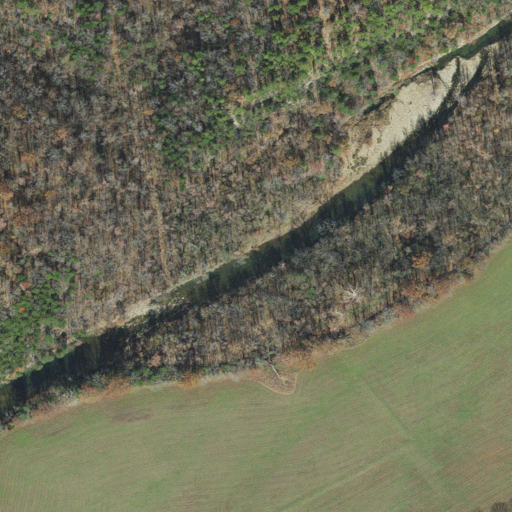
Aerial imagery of valley in Arkansas named Gray Hollow containing deciduous forest, pasture, mixed forest, and woody wetlands